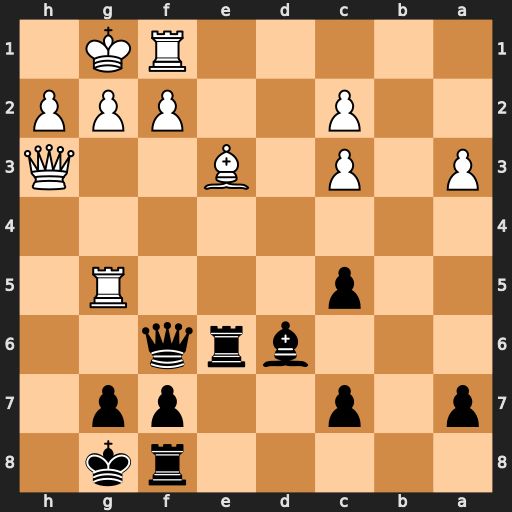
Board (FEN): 5rk1/p1p2pp1/3brq2/2p3R1/8/P1P1B2Q/2P2PPP/5RK1
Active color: b
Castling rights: -
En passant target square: -
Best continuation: Rxe3 Qxe3 Bf4 Rxg7+ Kxg7